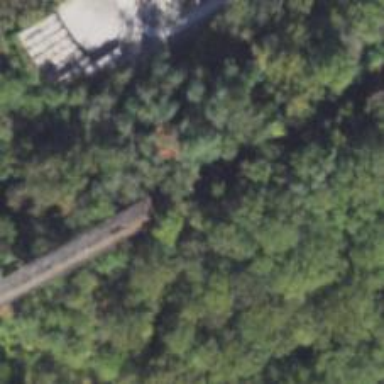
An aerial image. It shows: Abandoned railway with embankment.